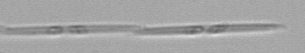
Label: Pseudo-nitzschia